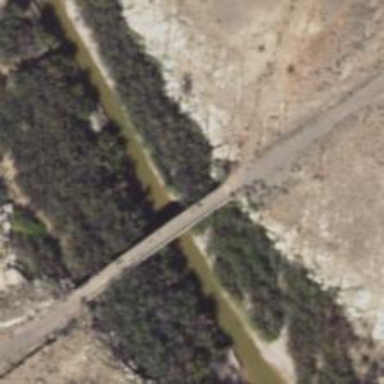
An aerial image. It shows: Track road on bridge.